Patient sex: F
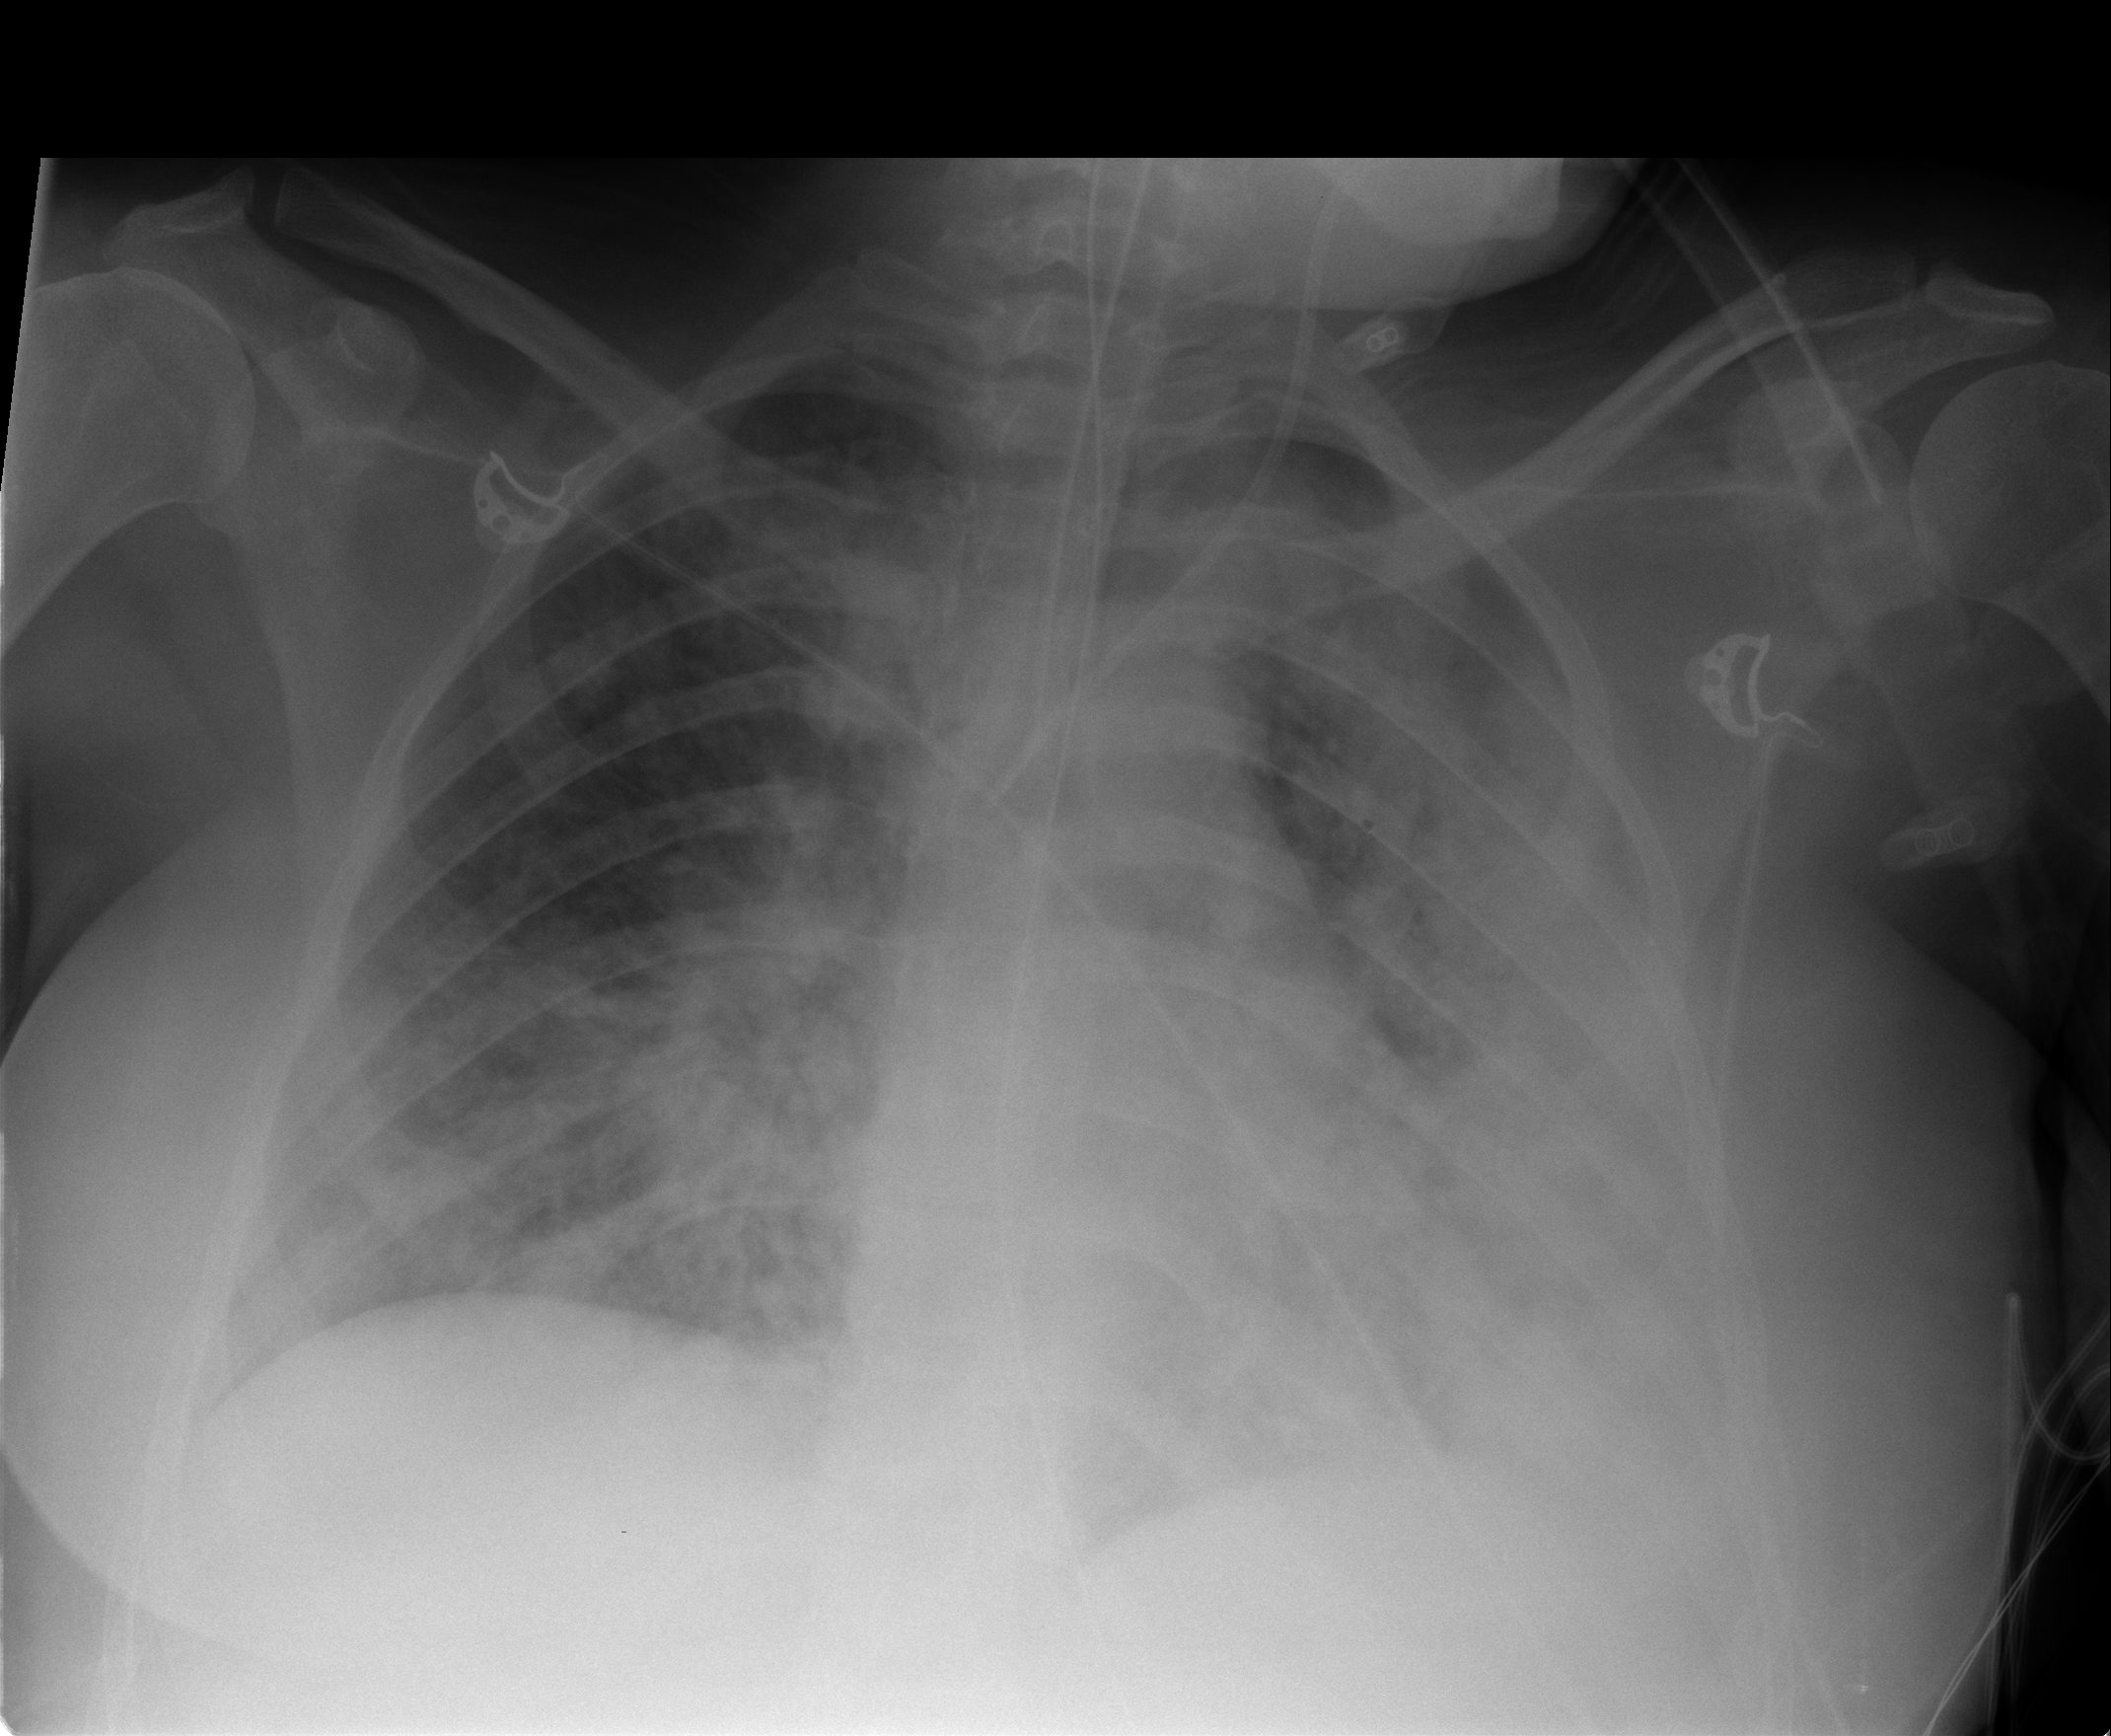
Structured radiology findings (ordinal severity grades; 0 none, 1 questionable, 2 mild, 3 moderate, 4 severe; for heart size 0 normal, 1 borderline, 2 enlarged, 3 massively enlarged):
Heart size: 0
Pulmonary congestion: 0
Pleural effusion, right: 0
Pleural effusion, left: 2
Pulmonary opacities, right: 2
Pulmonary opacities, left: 4
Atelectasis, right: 2
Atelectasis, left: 2